Question:
I am suspecting the method defined to get siblings in the book <URL>
Every category keeps parent_id that is the parent category id. So sibling categories should have common parent_id.
But to query siblings for a particular category (let's say 'category['_id'] = C5') book says following:
'''
siblings = db.categories.find({'parent_id': category['_id']});
'''
Returned cursor is obviously not siblings of C5, they are child of C5.
As per my understanding query should be
'''
siblings = db.categories.find({'parent_id': category['parent_id']});
'''
Please comment.
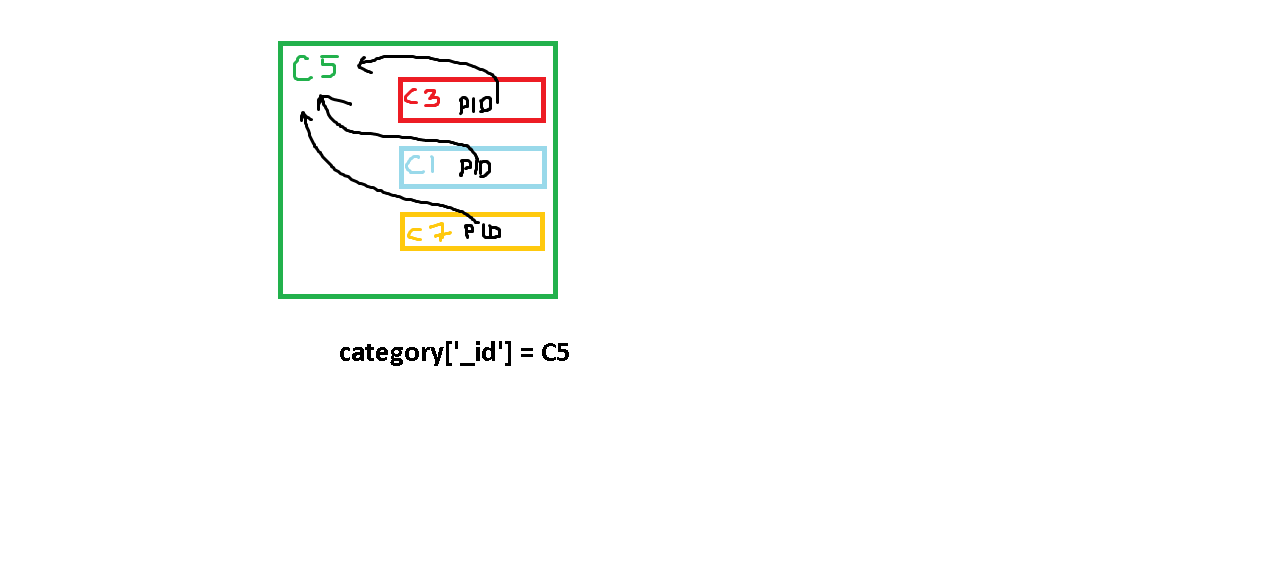
Answer: You are correct, and this is fixed in the second printing of the book. See the errata here:
<URL>